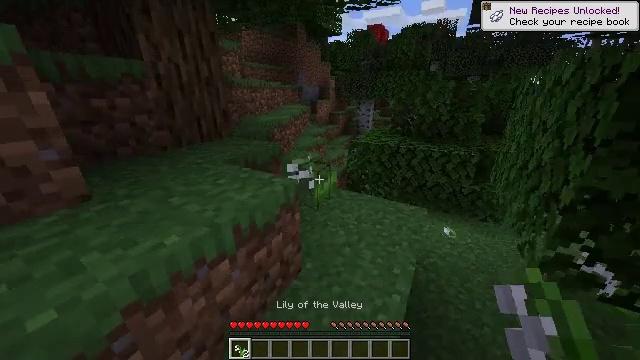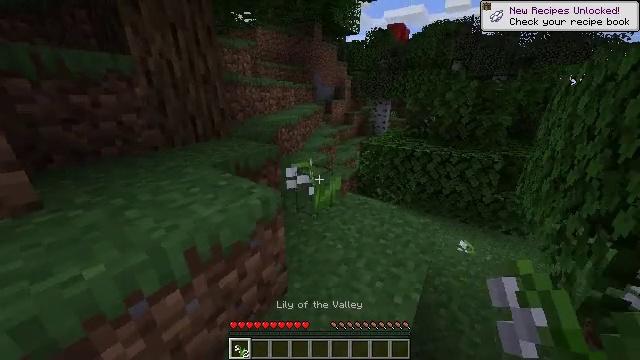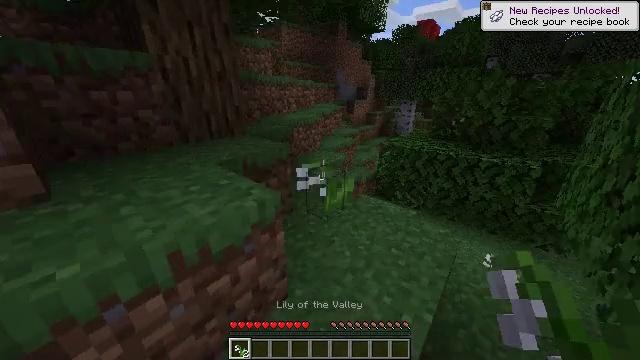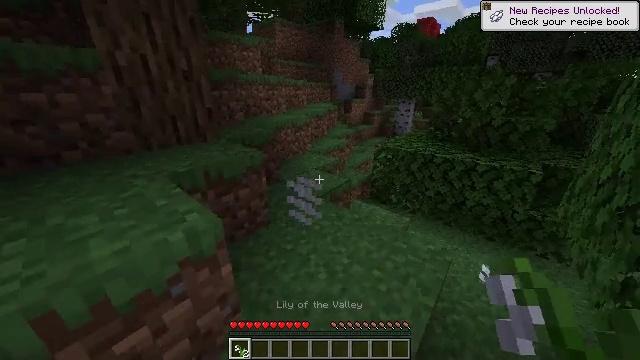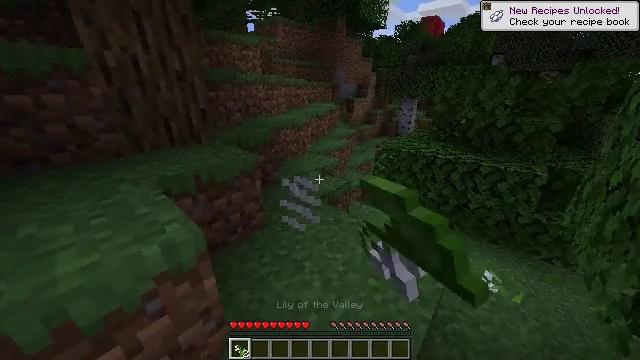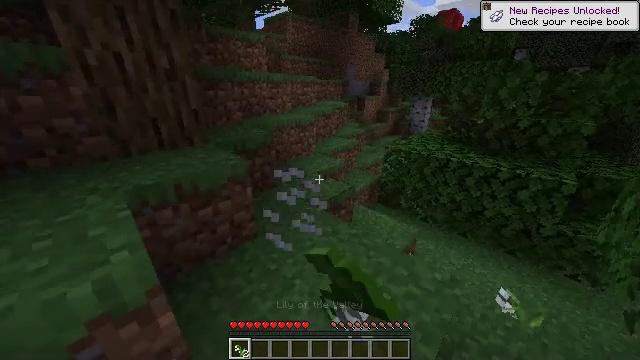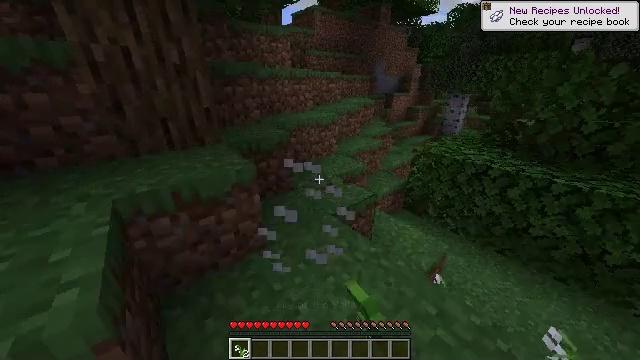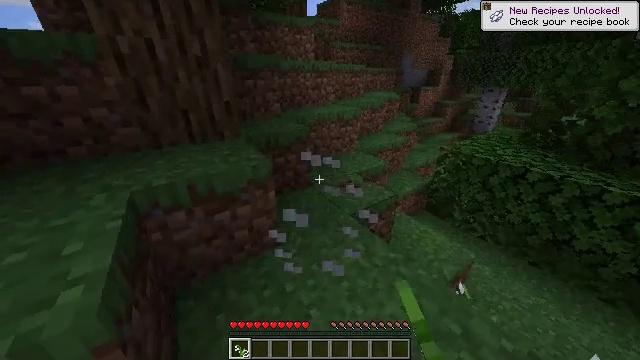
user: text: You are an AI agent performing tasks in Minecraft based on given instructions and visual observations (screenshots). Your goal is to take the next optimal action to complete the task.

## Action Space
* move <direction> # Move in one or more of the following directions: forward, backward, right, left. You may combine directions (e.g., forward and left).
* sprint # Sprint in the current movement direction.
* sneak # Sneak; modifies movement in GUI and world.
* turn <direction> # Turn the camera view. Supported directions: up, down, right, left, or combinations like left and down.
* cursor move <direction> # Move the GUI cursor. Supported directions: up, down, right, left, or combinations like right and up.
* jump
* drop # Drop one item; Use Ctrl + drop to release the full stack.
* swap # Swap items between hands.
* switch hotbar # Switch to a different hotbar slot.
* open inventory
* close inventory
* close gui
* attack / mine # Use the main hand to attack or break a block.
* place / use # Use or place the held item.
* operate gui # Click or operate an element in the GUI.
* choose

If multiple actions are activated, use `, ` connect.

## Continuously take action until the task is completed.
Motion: motion action
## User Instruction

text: Break the block to gather lily of the valley.
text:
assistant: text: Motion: move forward and move right, sprint, turn left
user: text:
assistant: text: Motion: move forward and move right, sprint, turn left
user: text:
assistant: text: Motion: move forward and move right, sprint, attack / mine
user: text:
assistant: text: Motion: move forward and move right, sprint, attack / mine
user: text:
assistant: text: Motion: move forward, sprint, turn left, attack / mine
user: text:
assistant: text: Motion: move forward, sprint, turn left, attack / mine
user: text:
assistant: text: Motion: move forward, sprint, turn left and down, attack / mine
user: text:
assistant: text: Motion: sprint